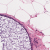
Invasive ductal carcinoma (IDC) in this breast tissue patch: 0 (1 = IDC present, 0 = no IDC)